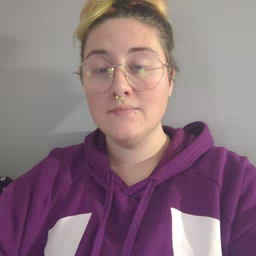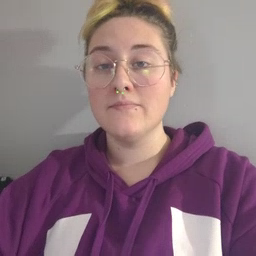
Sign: face